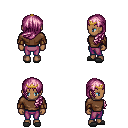
a pixel art fantasy rpg character, female body template, human, dark skin, brown long-sleeve shirt, magenta pants, pink left-swept hairstyle, gold tiara, leather bracers, gray slippers, four views (front, back, left, right), 2x2 character sprite sheet, small pixel art, hard edges, no anti-aliasing